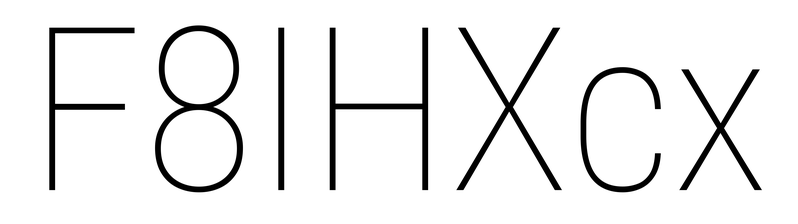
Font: Roboto_Condensed_Thin